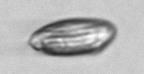
Label: Katodinium_or_Torodinium